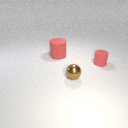
small red rubber cylinder behind small brown metal sphere